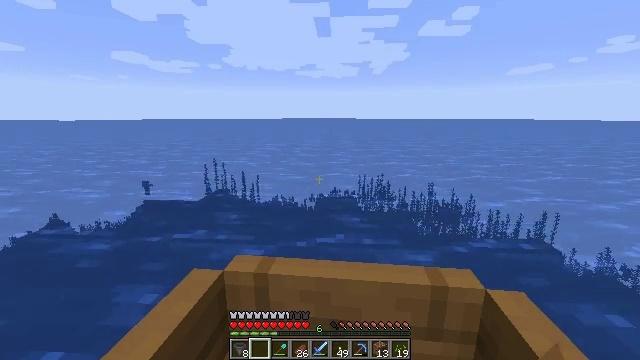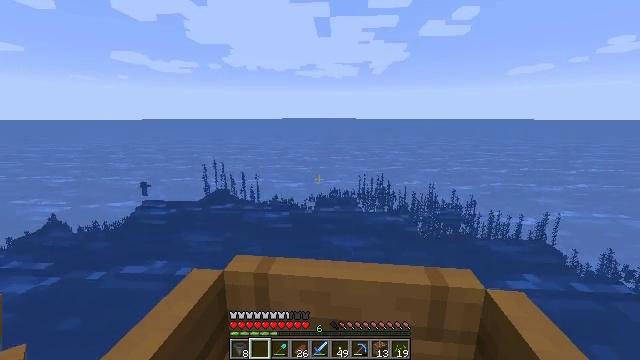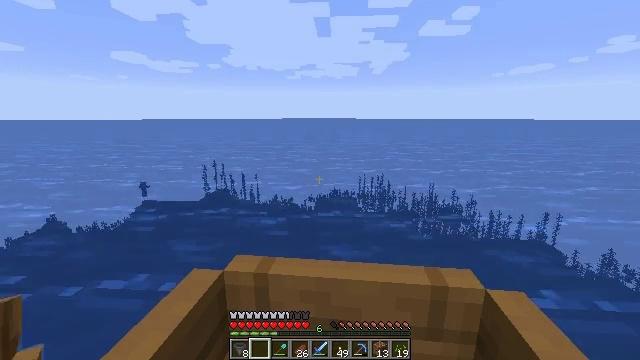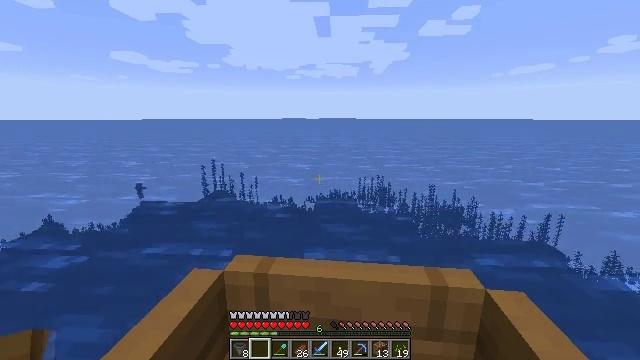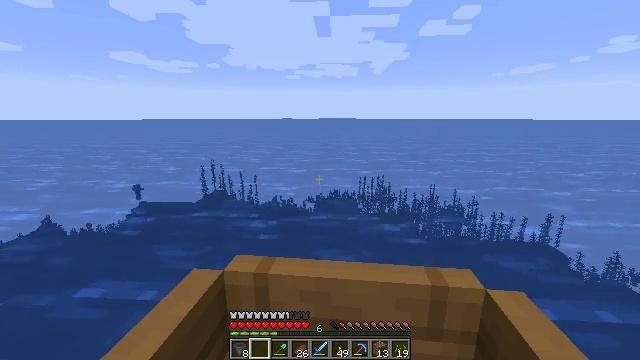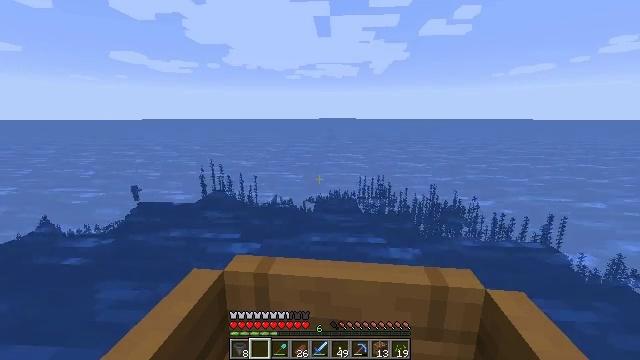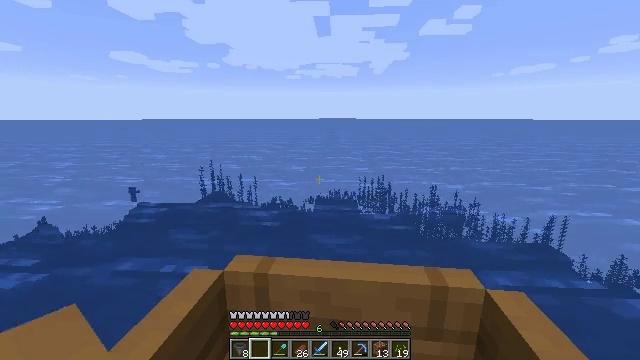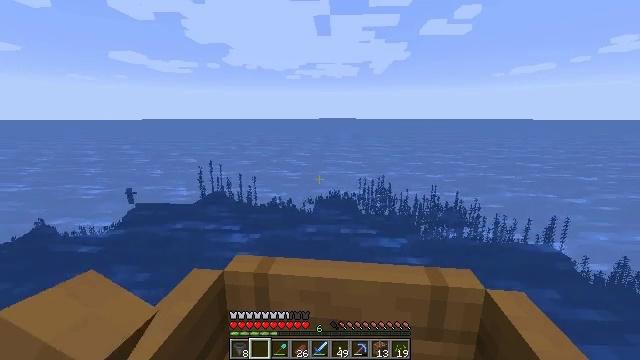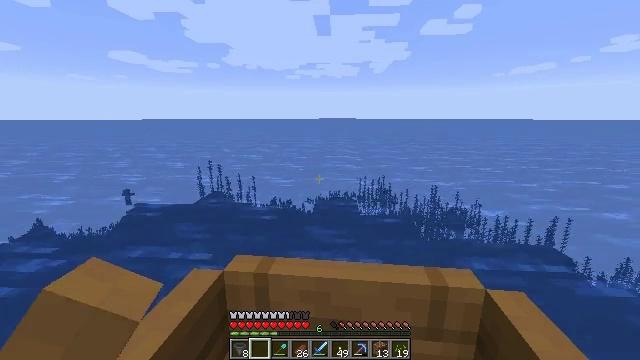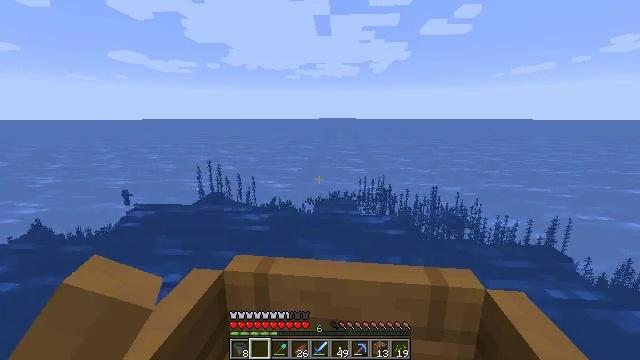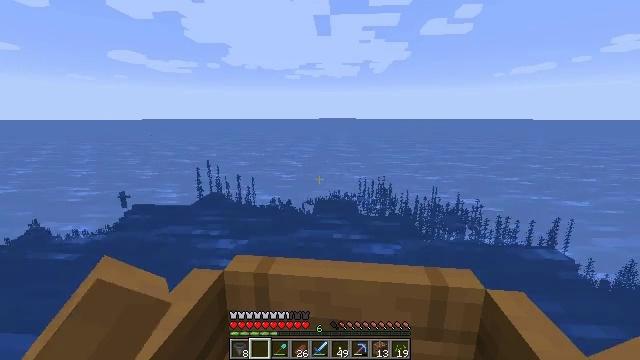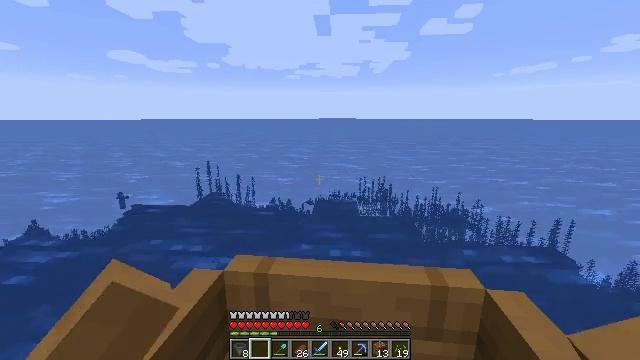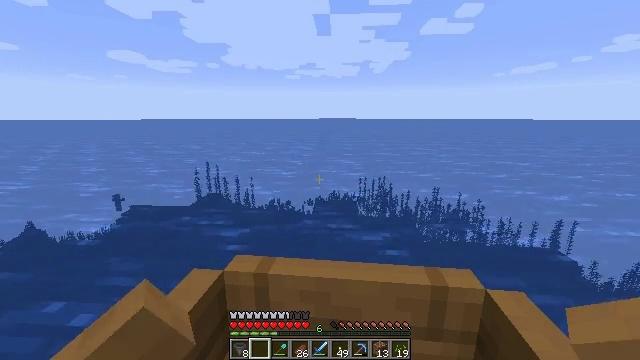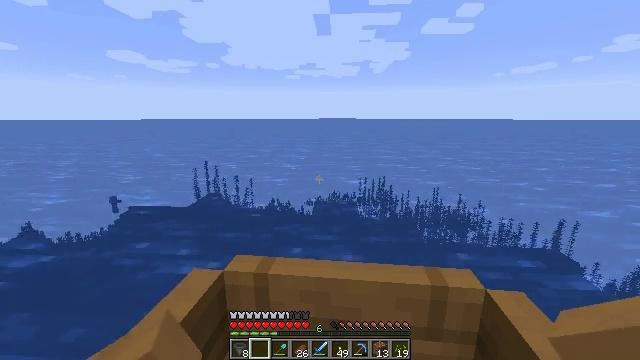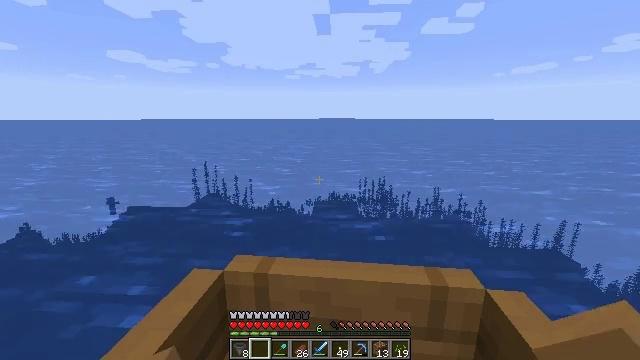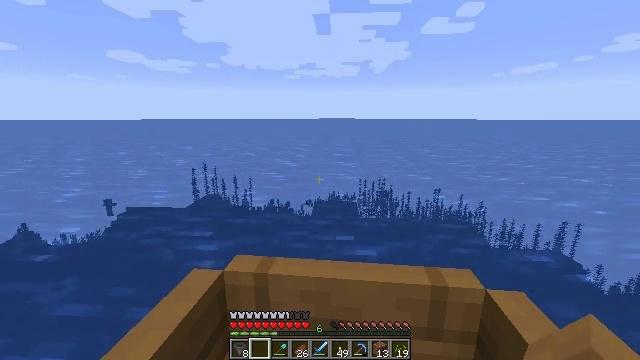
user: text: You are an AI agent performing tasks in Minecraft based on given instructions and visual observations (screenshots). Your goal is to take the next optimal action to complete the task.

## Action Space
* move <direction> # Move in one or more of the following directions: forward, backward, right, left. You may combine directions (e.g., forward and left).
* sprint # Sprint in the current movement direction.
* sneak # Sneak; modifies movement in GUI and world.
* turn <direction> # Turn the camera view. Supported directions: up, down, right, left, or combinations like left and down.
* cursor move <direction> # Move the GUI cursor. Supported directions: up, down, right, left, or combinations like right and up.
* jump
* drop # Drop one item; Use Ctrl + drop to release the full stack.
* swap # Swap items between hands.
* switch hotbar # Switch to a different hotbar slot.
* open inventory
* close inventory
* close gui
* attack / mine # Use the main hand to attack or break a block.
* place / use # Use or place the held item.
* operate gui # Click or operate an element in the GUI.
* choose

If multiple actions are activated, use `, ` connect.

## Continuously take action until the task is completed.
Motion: motion action
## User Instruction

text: Gather cactus by attacking it.
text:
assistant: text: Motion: move forward
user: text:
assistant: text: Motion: move forward
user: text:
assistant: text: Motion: move forward
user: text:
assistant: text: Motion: move forward
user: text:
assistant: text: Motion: move forward
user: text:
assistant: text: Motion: move forward
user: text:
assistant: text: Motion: move forward
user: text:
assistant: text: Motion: move forward
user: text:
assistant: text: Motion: move forward
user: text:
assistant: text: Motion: move forward
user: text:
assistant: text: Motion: move forward
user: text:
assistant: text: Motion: move forward
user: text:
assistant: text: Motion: move forward
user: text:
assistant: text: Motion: move forward
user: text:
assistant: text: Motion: move forward
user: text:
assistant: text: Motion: move forward
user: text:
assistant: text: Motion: move forward
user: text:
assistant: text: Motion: move forward
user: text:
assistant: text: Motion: move forward
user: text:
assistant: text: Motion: move forward
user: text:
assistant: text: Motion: move forward
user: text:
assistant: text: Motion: move forward
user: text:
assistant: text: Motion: move forward
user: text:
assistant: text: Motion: move forward
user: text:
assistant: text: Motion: move forward
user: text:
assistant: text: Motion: move forward
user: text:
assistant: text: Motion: move forward
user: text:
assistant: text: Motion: move forward
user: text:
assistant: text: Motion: move forward
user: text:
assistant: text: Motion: move forward